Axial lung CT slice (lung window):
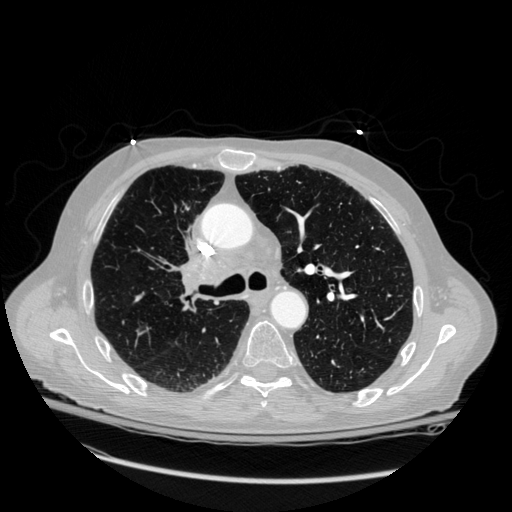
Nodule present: no